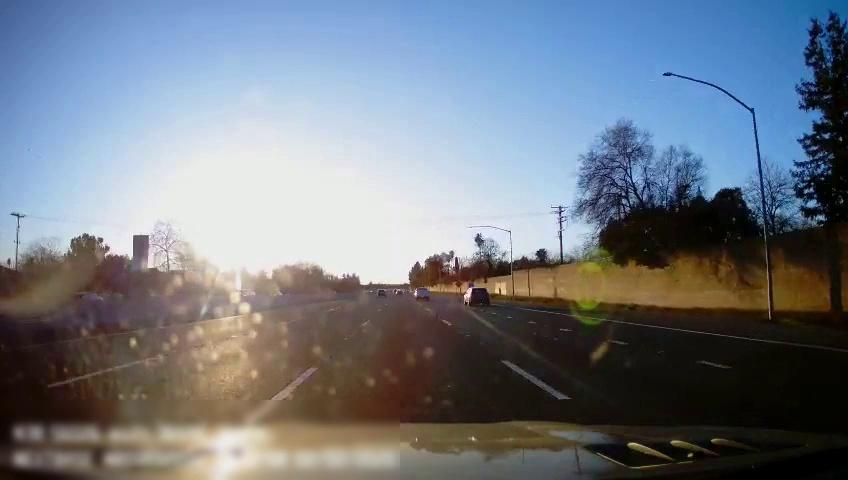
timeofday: Day
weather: Sunny
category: Drivable Space
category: Vehicles | Car
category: Vehicles | Car
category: Vehicles | Car
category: Vehicles | Truck
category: Vehicles | SUV
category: Lanes | Alternate Lane
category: Lanes | Alternate Lane
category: Lanes | Current Lane
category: Lanes | Current Lane
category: Lanes | Alternate Lane
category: Lanes | Alternate Lane
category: Traffic | Signs